Question: Database stores 4 points with coordinates like:
Name | Lat | Long
Point 1 | 11.111 | 22.222
Point 2 | 22.222 | 33.333
Point 3 | 44.444 | 55.555
Point 4 | 66.666 | 77.777
---
Technology:
MS SQL Server
---
Web application gets current user lat and long via HTML5, then it should calculate what points of those 4 are nearer then 0.5 km.
It should display Point 1 and Point 2 based on this illustration:

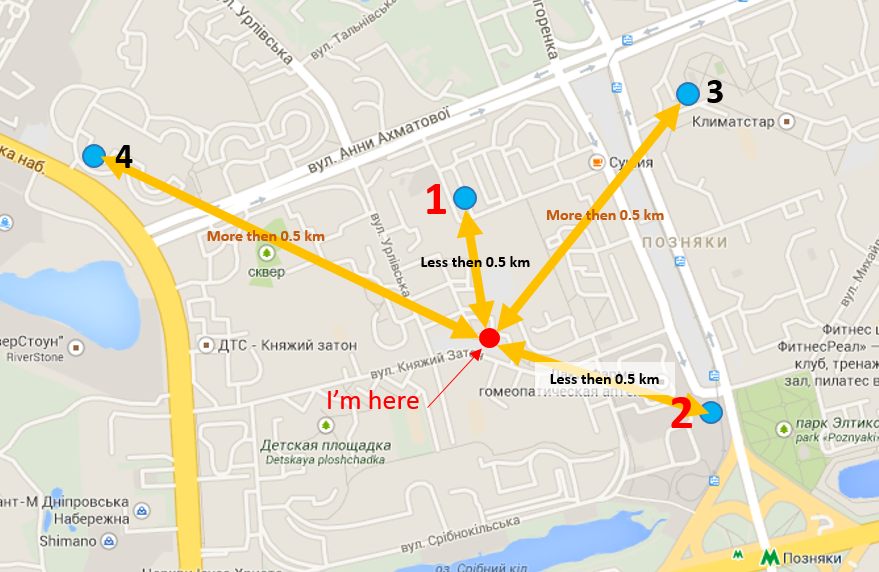
Answer: ## Using Sql Server:
You can find using the below function
'''
CREATE FUNCTION dbo.fnCalcDistanceKM(@lat1 FLOAT, @lat2 FLOAT, @lon1 FLOAT, @lon2 FLOAT)
RETURNS FLOAT
AS
BEGIN
RETURN ACOS(SIN(PI()*@lat1/180.0)*SIN(PI()*@lat2/180.0)+COS(PI()*@lat1/180.0)*COS(PI()*@lat2/180.0)*COS(PI()*@lon2/180.0-PI()*@lon1/180.0))*6371
END
'''
'''
select <URL>
'''
<URL>
## Using Entity Framework(dot net):
Entity framework 5.0 allows you to write LINQ expression like this
'''
private Facility GetNearestFacilityToJobsite(DbGeography jobsite)
{
var q1 = from f in context.Facilities
let distance = f.Geocode.Distance(jobsite)
where distance < 500 * 1609.344
orderby distance
select f;
return q1.FirstOrDefault();
}
'''
<URL>
I hope this is enough to get you started.